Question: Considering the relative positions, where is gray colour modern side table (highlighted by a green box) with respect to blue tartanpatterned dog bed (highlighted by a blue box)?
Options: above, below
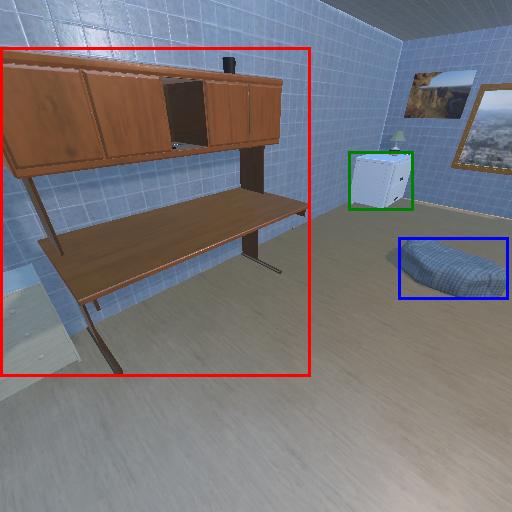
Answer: above